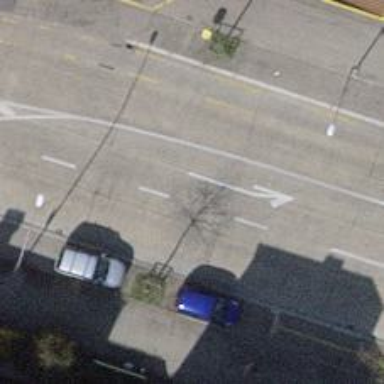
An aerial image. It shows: Secondary road with concrete surface. There is separate sidewalk and cycle lane on both sides.